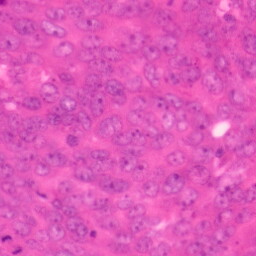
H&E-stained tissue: Colon